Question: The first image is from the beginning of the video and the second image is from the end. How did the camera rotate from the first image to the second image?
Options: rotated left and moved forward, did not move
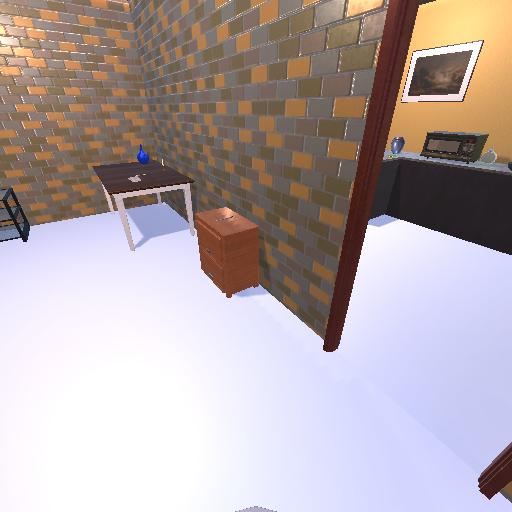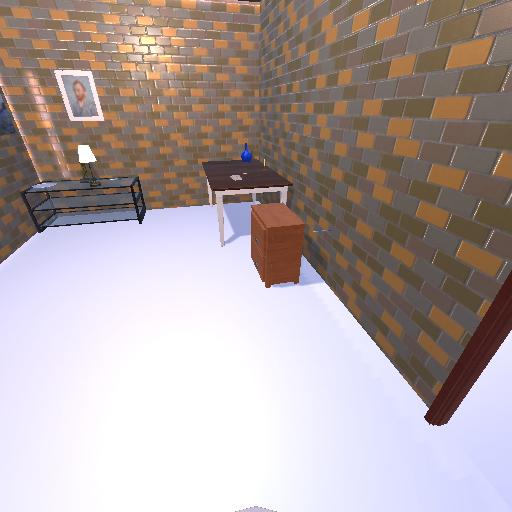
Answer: rotated left and moved forward